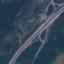
Land use / land cover: Highway